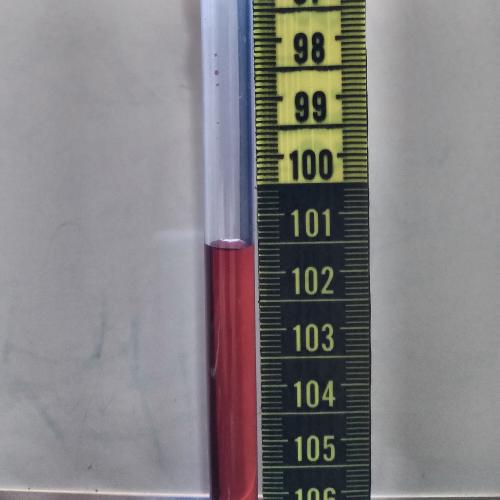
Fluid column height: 101.6 cm